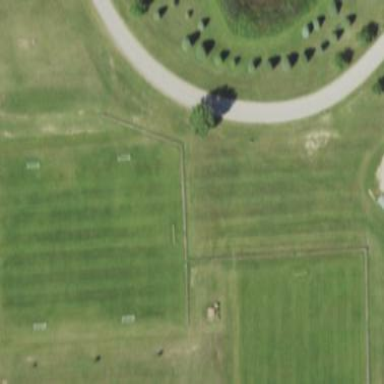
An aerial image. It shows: Soccer pitch for leisure land activities.